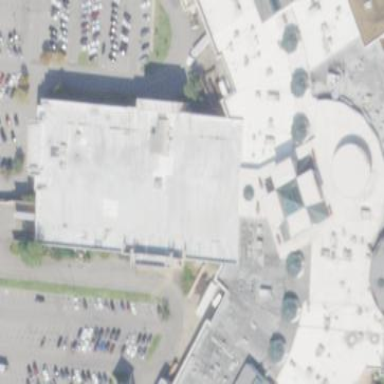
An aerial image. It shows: Department store building section.